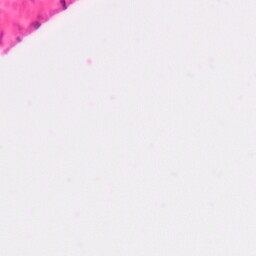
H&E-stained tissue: Colon